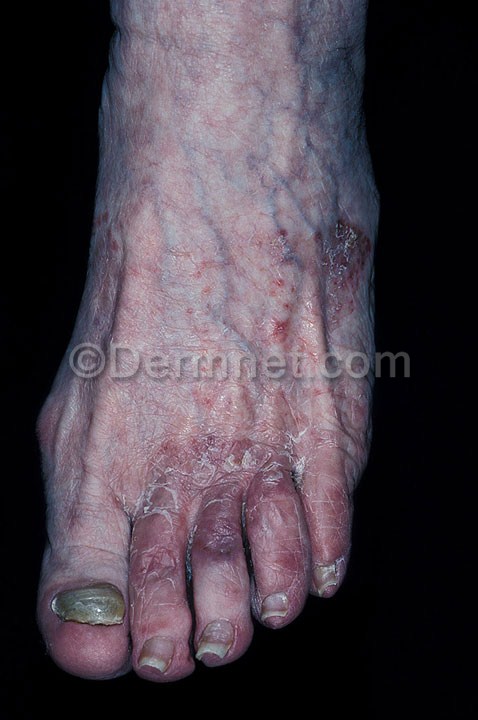
Disease: Tinea Ringworm Candidiasis and other Fungal Infections